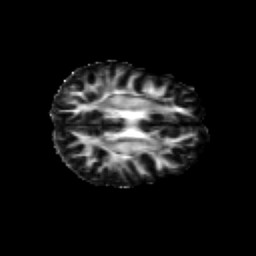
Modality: FA
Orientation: axial
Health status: healthy
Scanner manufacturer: siemens
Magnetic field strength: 3 T
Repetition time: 10 s
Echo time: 0.092 s